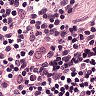
Metastatic tissue present: no